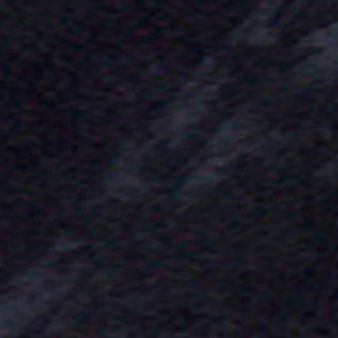
Label: other